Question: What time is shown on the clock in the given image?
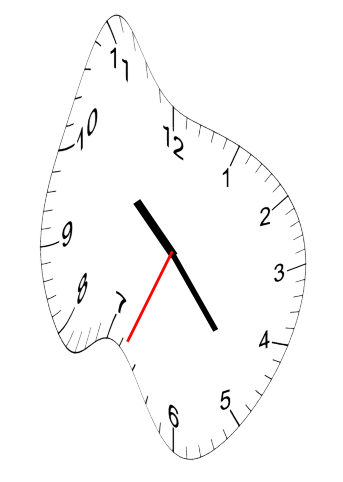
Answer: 10:23:34